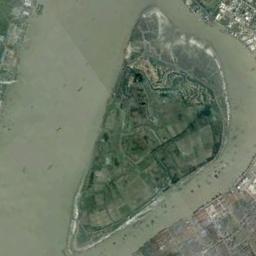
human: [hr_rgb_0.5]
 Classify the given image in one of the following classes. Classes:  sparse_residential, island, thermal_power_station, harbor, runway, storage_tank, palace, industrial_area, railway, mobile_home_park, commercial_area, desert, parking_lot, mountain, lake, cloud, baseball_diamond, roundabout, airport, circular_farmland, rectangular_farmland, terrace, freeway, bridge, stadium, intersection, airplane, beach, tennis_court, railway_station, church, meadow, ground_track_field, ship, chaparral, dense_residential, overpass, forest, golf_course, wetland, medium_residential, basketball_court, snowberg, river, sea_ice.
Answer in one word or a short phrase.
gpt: island